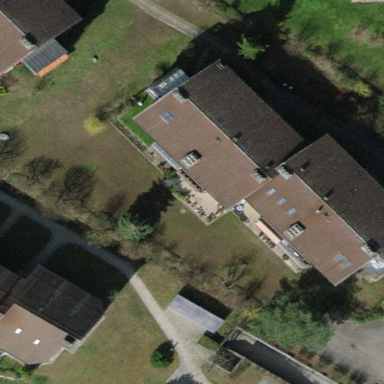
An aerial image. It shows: Gabled building with the roof oriented along its structure.